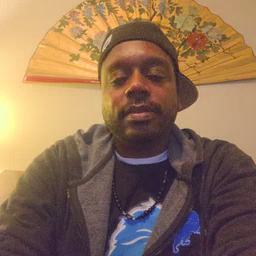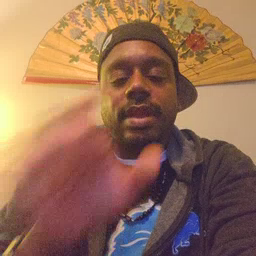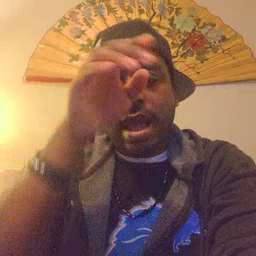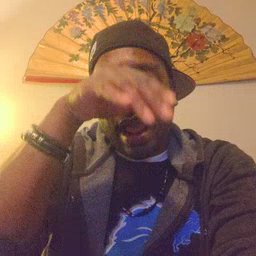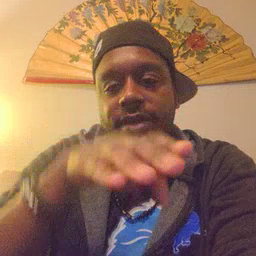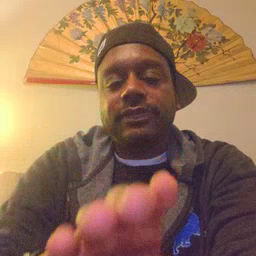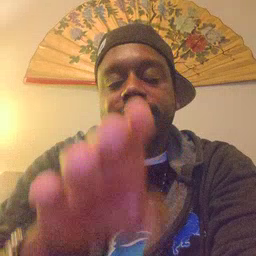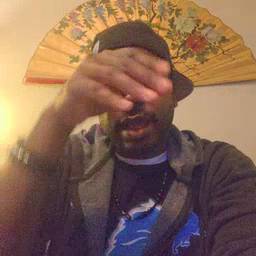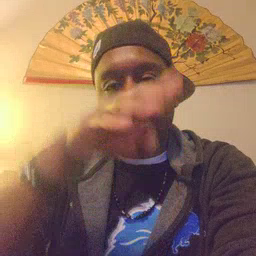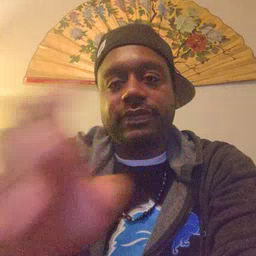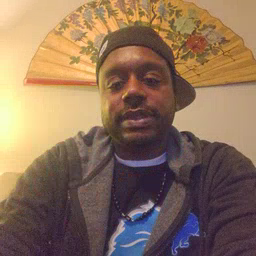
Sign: elephant